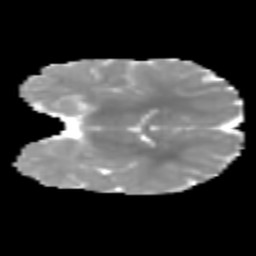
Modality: MD
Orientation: coronal
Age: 7
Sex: male
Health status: healthy